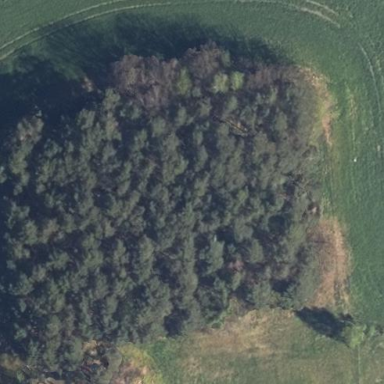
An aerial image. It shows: Forest with mix of leaf types.